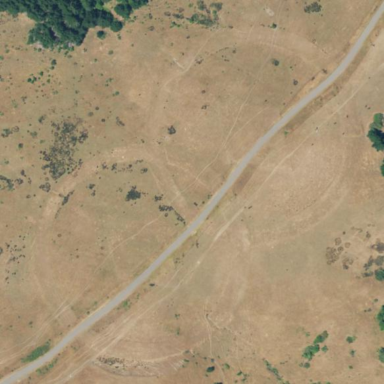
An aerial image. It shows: Geoglyph created by human-made structures.